Question: I am drawing up some graphs for a math class, and I can't get the spacing for peacewise definitions quite right in the plot legend. I am currently using
'''
\,
'''
for a single space in TeX, but run into a situation where one is slightly farther up than other maybe due to how much the equations to the left take up. Here is my code
'''
import matplotlib.pyplot as plt
import numpy as np
import math as math
# 0-1
x = np.linspace(0, 1)
y = np.power(x, 2)
plt.plot(x, y, label=r"$t^2 \,\,\,\,\,\, 0 \leq t \leq 1$")
#1-2
x = [1,2]
y = [1,1]
plt.plot(x, y, label=r"$1 \,\,\,\,\,\,\, 1 < t \leq 2$")
#2-3
x = np.linspace(2, 3)
y = 3-x
plt.plot(x, y, label=r"$3 - t \,\,\,\, 2 < t \leq 3$")
plt.grid()
plt.axis([0,3,0,1.5])
plt.legend(loc='upper right')
plt.show()
'''
Here is the result

How do I format this effectively in a way that will always work regardless of the pixel sizes on the left?
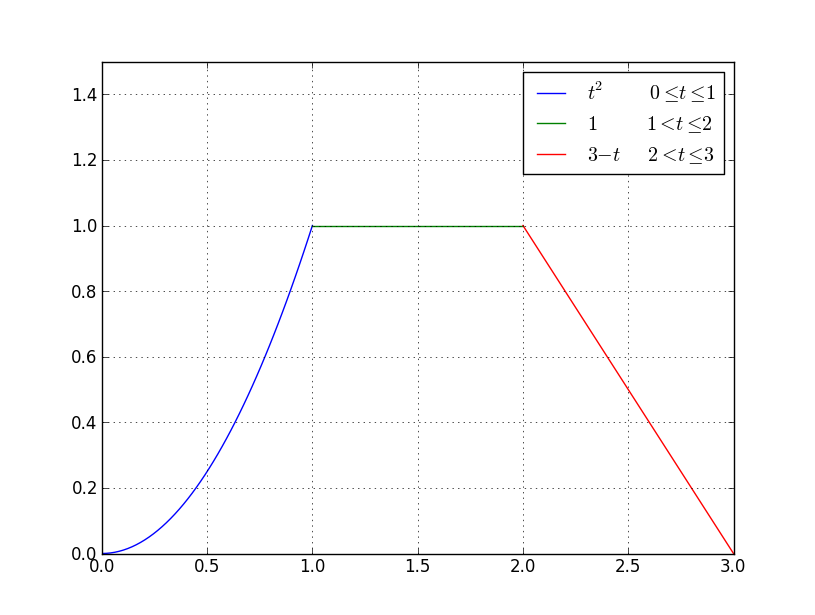
Answer: You can certainly improve on the spacing by accessing a lower level of LaTeX. To begin, at the top of your plots run:
'''
from matplotlib import rc
rc('text', usetex=True)
'''
Using a combination of <URL> you can pad out the spaces between the two sections:
'''
label=r"\makebox[4cm]{$t^2$ \hfill $0 \leq t \leq 1$}"
label=r"\makebox[4cm]{$1$ \hfill $1 < t \leq 2$}"
label=r"\makebox[4cm]{$3 - t$ \hfill $2 < t \leq 3$}"
'''

Admittedly this isn't perfect, but with a combination of multiple '\makebox' and fills you can fine tune what you need. Ideally, you could write a custom legend handler that is "aware" of a multi-line block of TeX, but I'm sure this is non-trivial.